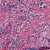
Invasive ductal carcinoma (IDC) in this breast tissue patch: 1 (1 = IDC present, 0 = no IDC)